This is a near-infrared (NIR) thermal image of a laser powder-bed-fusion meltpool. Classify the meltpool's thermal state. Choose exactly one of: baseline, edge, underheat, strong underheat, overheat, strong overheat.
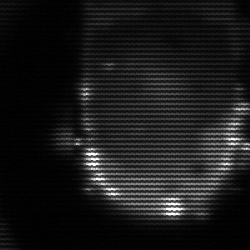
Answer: baseline